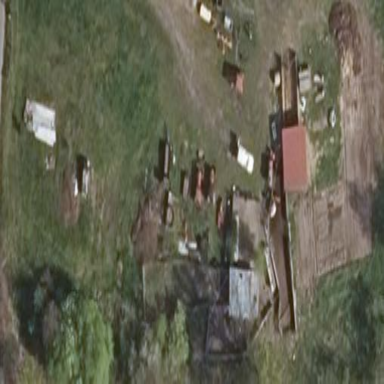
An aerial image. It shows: Farmyard area.